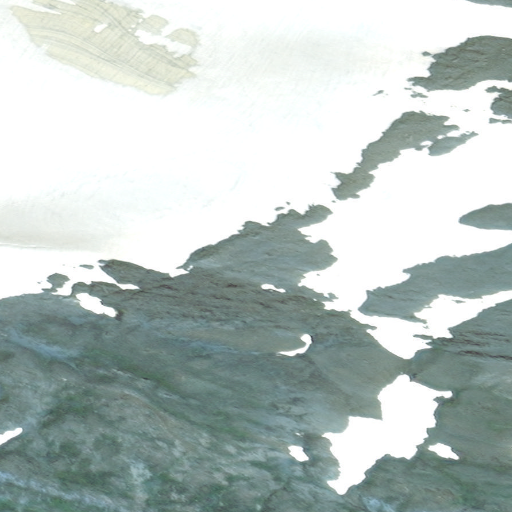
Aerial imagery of mountain in Alaska named Sheep Mountain containing only unknown